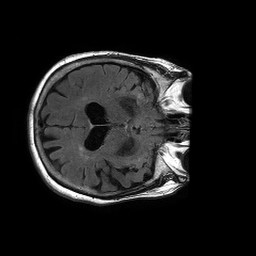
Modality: FLAIR
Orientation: axial
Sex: female
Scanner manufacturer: philips
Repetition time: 11 s
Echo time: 0.125 s